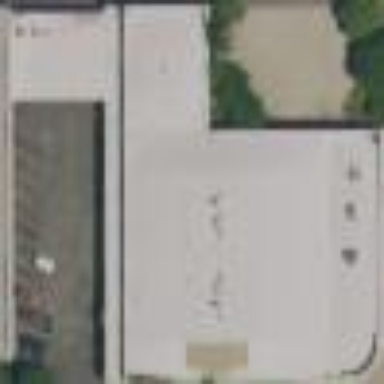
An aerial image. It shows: Industrial building.